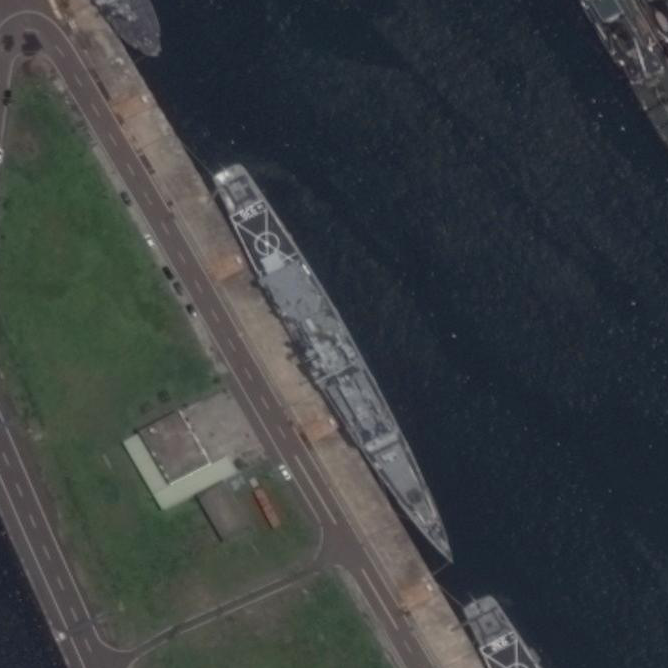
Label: cruiser